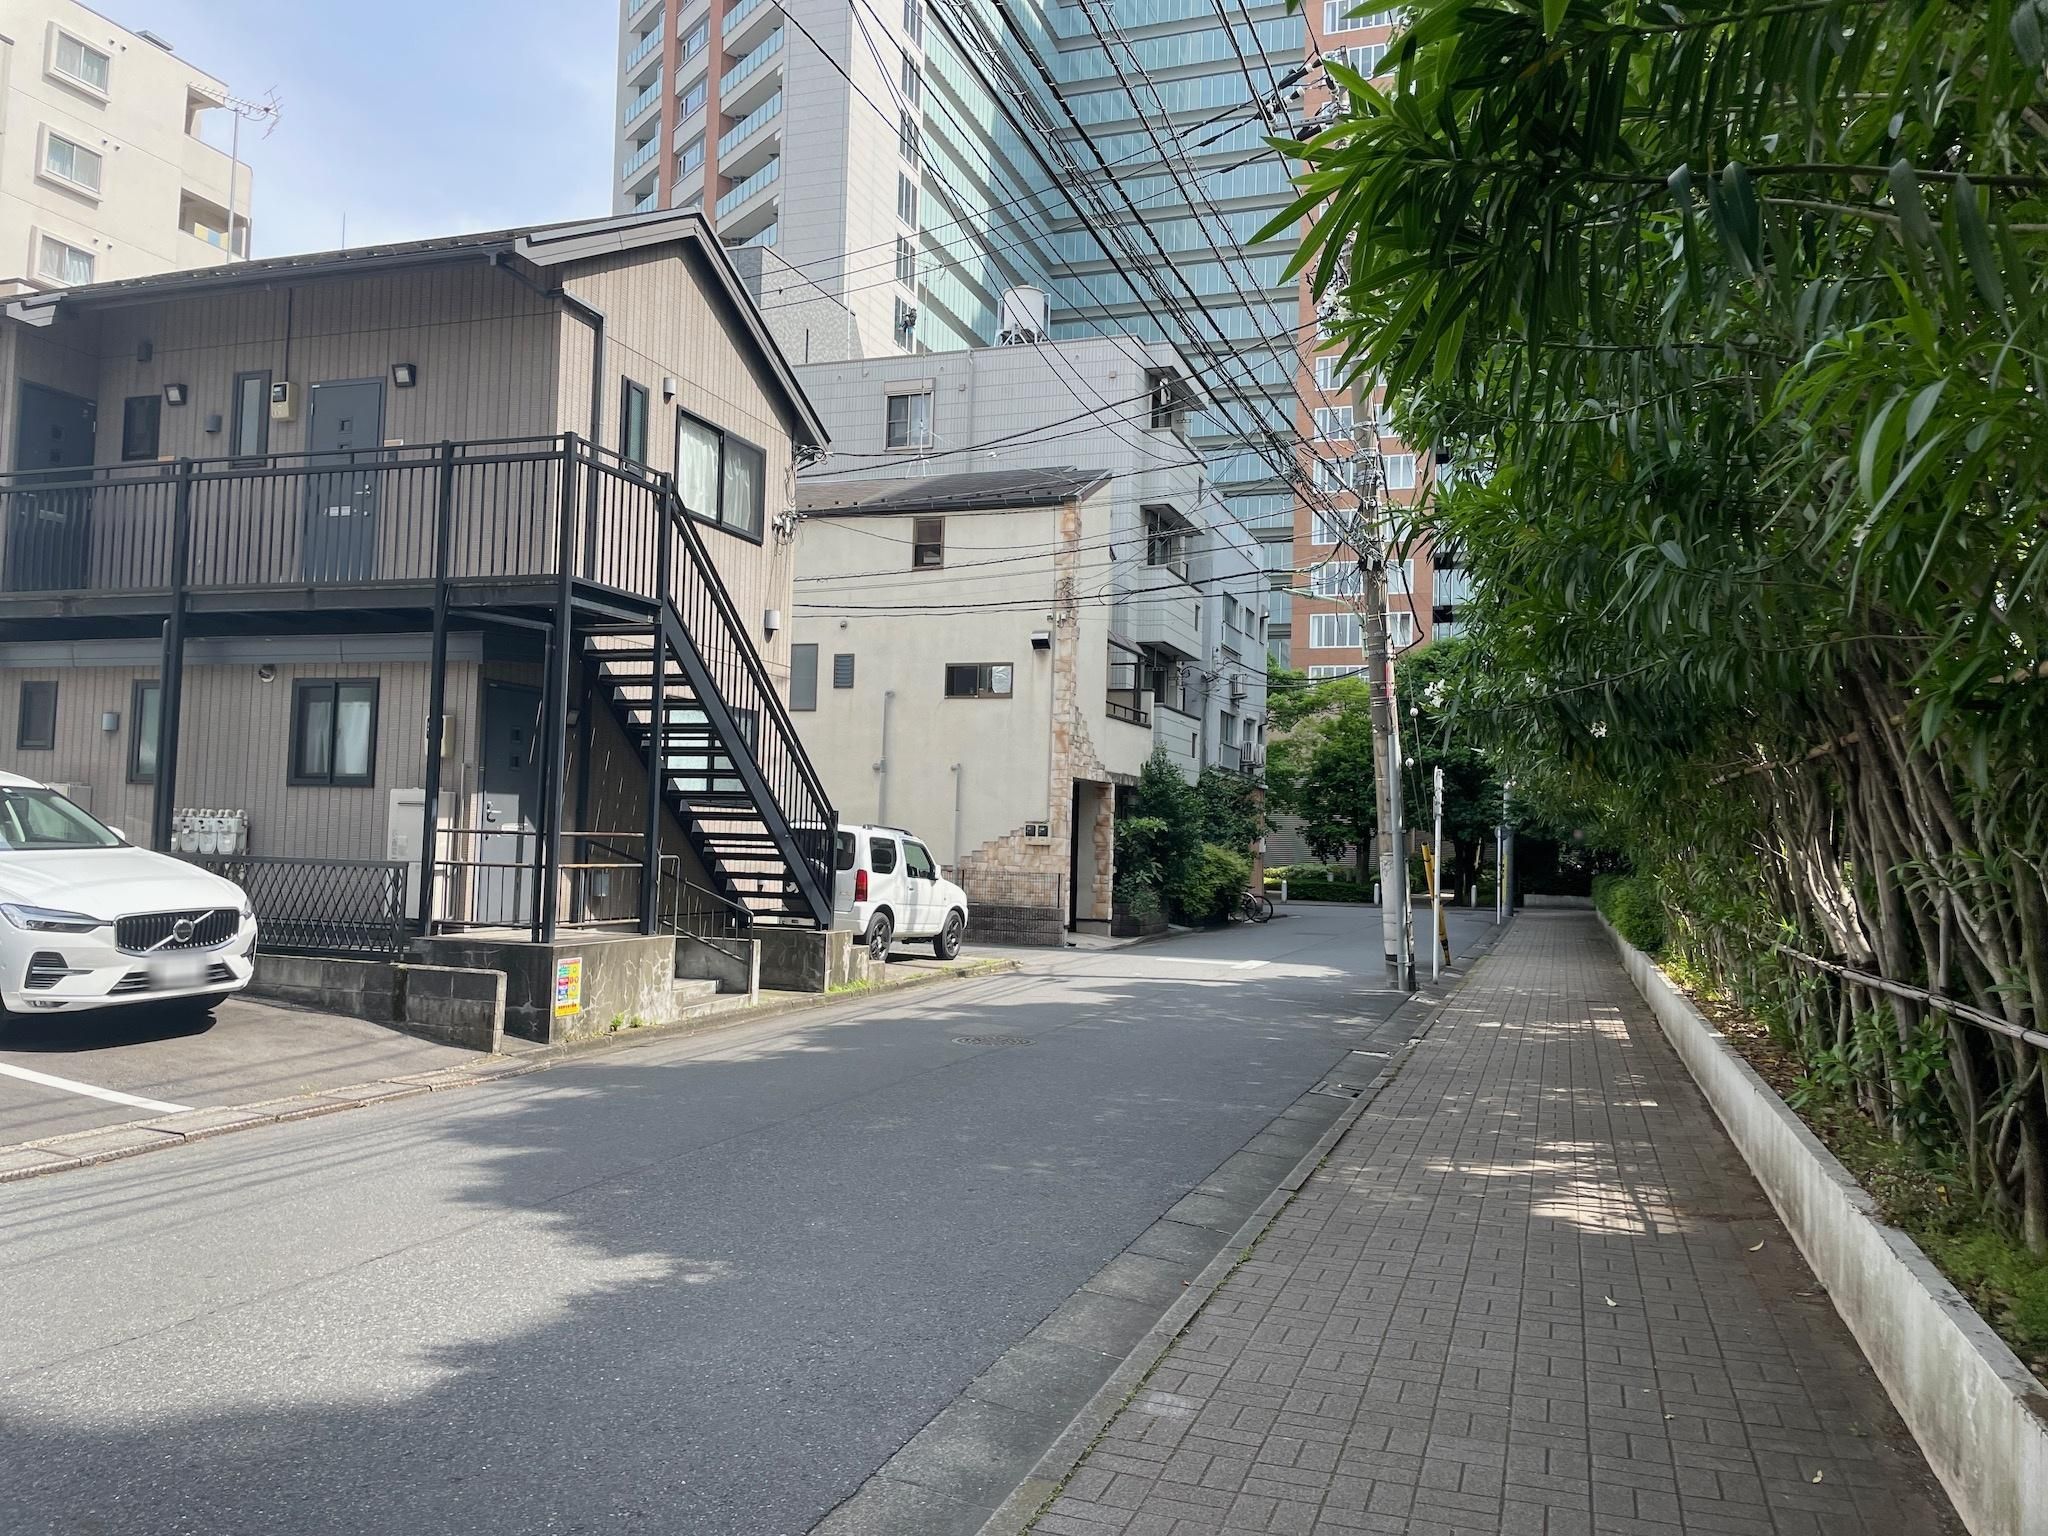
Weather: clear
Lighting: day
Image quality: good
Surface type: walking surface
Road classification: residential
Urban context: urban centre
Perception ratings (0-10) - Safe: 3.41, Lively: 7.11, Beautiful: 5.58, Boring: 1.89, Depressing: 3.17, Wealthy: 4.82